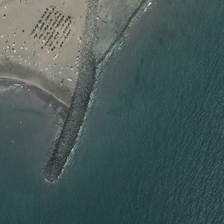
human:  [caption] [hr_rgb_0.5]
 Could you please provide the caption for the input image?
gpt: a corner of a beach with many people having a sunbath .

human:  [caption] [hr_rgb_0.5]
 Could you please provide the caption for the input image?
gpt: this beach with a lot of people playing on it has a stripe stretching out the sea .

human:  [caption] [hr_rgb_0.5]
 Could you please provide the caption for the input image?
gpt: there is a long narrow byland at the corner of the coastline reaching into the sea and there are some people on the beach .

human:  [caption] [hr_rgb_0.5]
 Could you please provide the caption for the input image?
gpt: there is a long narrow byland at the corner of the coastline reaching into the sea and there are some people on the beach .

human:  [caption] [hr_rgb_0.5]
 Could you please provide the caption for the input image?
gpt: some people are in a yellow beach near a green ocean .